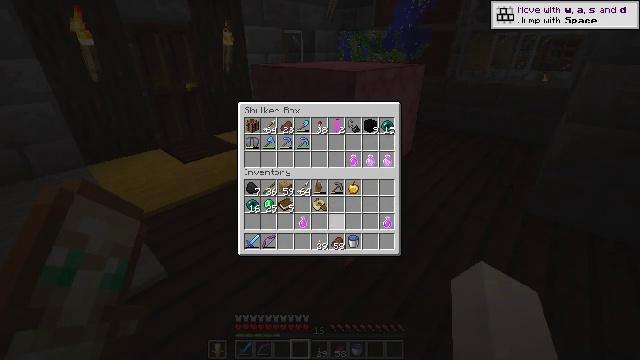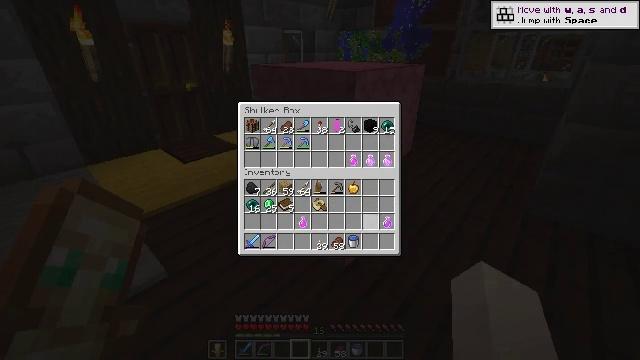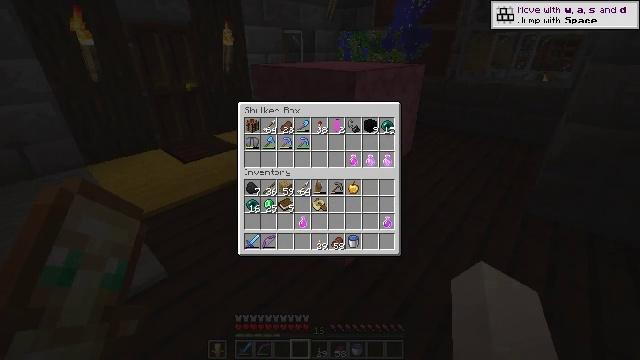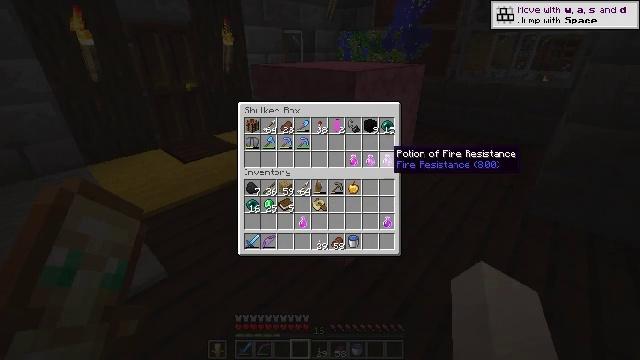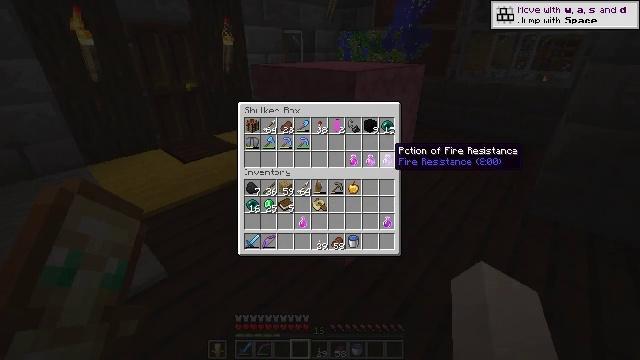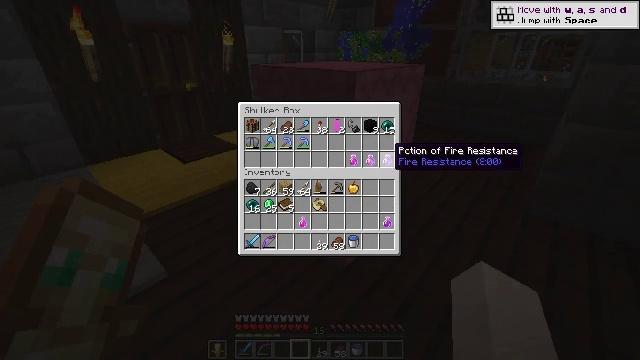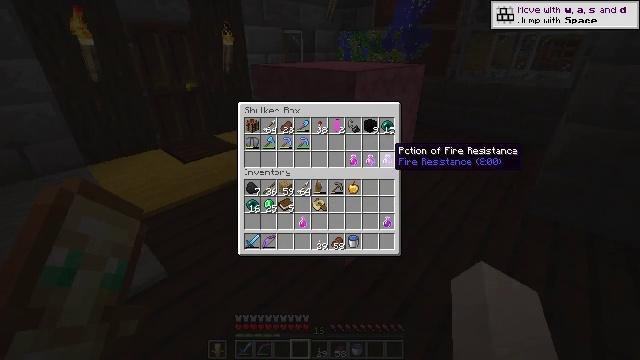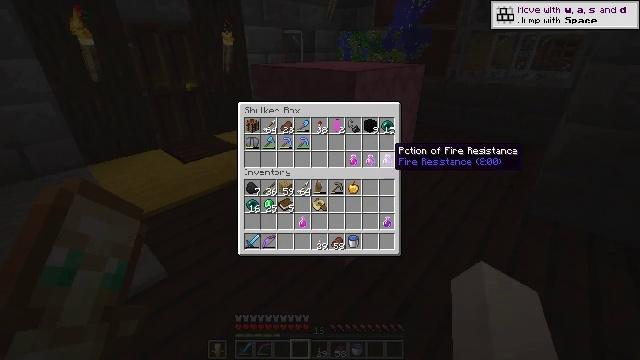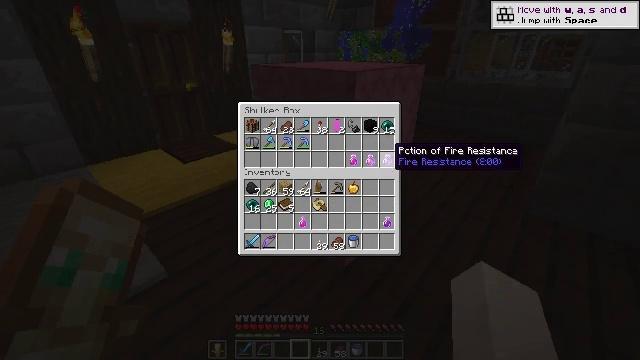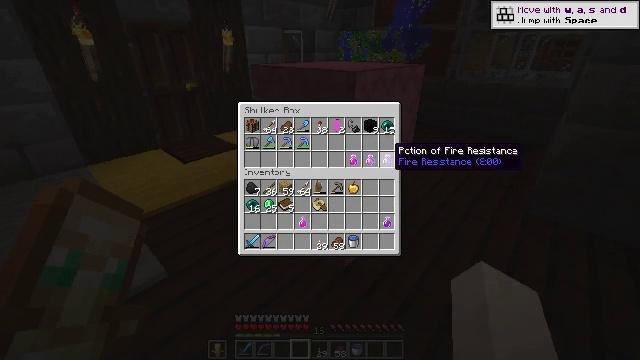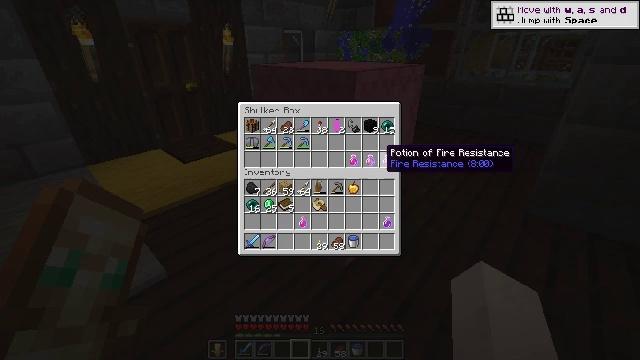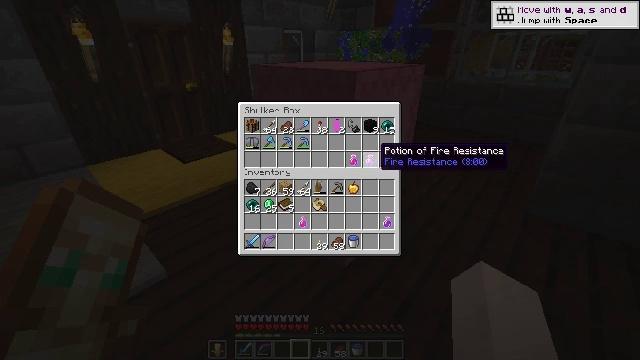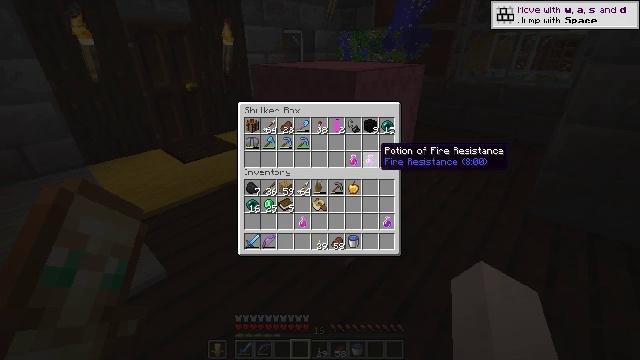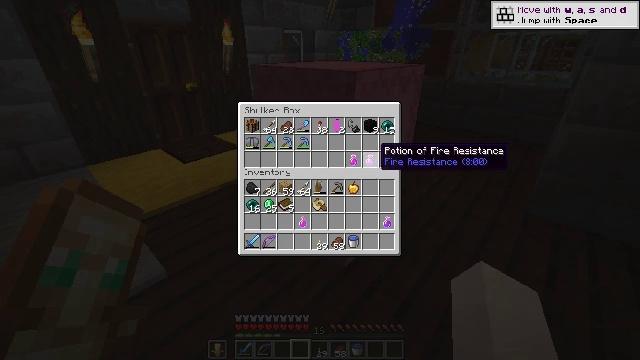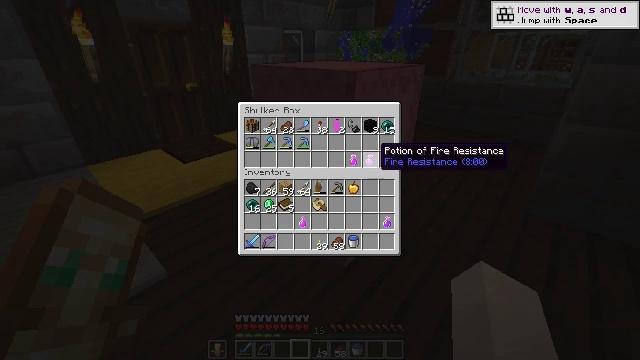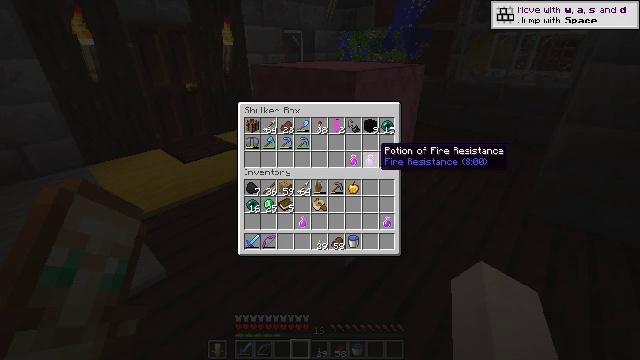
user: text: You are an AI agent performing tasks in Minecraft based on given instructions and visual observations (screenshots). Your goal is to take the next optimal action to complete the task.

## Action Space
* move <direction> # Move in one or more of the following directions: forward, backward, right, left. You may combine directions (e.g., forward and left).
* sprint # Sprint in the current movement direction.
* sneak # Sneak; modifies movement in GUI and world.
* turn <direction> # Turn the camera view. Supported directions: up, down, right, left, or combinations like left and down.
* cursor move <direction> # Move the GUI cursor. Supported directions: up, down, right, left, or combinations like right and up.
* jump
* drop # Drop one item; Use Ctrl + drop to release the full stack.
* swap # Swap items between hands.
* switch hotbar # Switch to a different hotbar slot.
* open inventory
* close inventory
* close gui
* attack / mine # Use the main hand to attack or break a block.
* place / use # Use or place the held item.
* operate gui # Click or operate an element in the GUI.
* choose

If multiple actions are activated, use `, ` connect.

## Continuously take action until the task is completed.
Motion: motion action
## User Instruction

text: Pick up the pink shulker box.
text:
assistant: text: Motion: cursor move right
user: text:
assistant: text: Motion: cursor move right and up
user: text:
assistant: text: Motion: cursor move right and up
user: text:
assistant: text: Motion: no_op
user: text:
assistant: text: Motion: no_op
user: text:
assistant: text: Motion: no_op
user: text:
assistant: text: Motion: no_op
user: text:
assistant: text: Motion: no_op
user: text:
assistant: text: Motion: no_op
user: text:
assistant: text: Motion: cursor move left
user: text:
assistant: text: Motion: no_op
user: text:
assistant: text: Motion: no_op
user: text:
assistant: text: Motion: no_op
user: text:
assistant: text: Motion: no_op
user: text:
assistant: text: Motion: no_op
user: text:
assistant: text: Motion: no_op
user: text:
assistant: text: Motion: no_op
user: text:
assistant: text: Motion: cursor move left
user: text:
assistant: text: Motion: cursor move left
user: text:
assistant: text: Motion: no_op
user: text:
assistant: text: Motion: no_op
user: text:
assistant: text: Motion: no_op
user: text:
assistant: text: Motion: no_op
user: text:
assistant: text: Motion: no_op
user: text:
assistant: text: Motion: no_op
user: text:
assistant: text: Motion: no_op
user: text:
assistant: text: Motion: no_op
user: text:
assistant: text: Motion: no_op
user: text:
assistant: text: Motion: operate gui
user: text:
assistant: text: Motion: no_op